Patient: sex M, age 60
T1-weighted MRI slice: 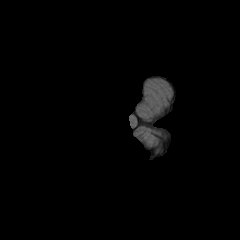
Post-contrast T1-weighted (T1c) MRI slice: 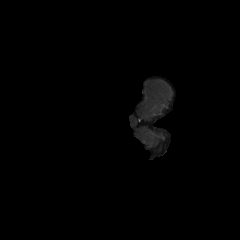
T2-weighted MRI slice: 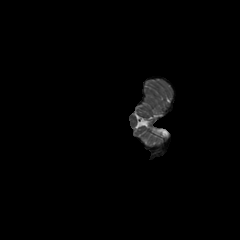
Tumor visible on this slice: no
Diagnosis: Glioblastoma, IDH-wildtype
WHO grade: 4